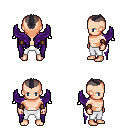
a pixel art fantasy rpg character, male body template, human, light skin, purple wings, white pants, raven short mohawk hairstyle, leather bracers, four views (front, back, left, right), 2x2 character sprite sheet, small pixel art, hard edges, no anti-aliasing